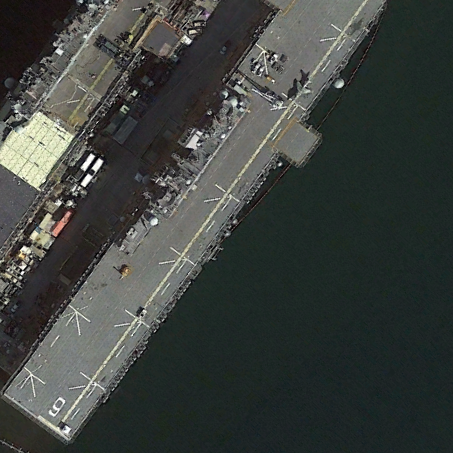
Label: assault